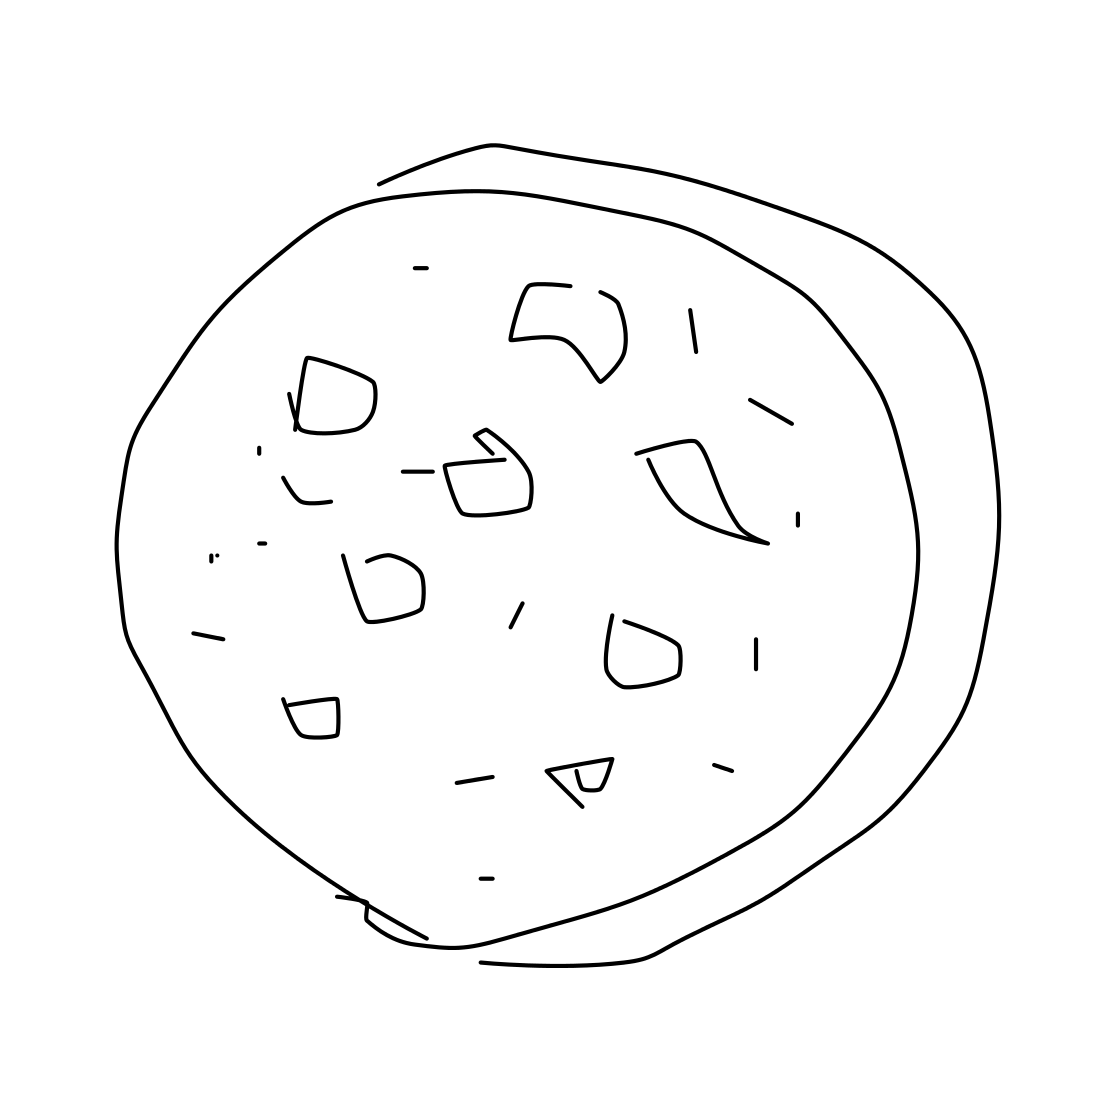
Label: pizza